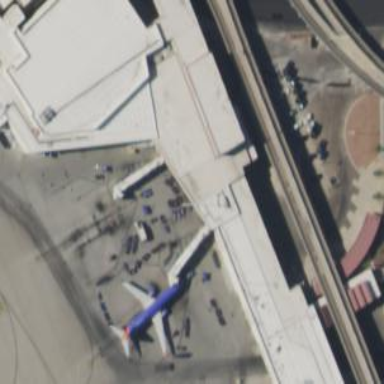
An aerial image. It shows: Airport gate.